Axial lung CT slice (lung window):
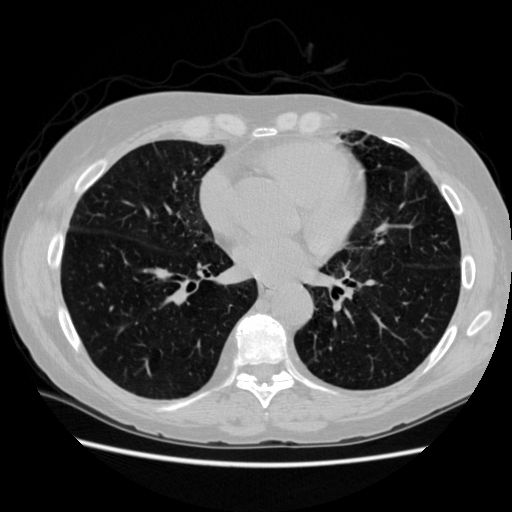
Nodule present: no